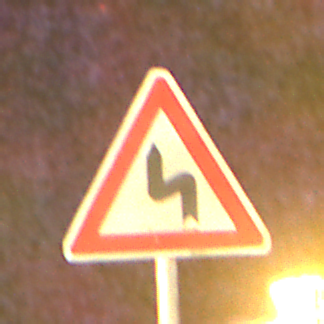
Verkehrszeichen: DoppelkurveZunaechstLinks
Umgebung: Outdoor, Suburban
Tageszeit: Night
Wetter: Clear
Licht: Artificial
Jahreszeit: NotSpecified
Kontrast: HighContrast